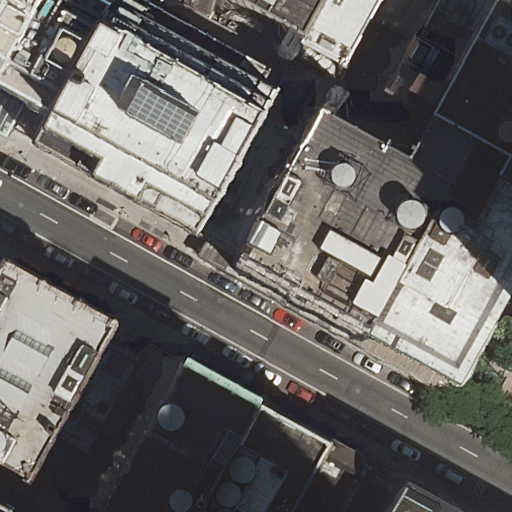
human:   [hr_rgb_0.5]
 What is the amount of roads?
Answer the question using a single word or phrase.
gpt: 1

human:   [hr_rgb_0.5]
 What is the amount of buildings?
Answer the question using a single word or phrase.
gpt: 17

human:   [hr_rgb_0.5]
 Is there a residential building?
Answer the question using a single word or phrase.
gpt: yes

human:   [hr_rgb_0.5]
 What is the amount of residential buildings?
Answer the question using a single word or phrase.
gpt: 16

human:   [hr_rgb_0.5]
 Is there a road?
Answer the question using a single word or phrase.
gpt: yes

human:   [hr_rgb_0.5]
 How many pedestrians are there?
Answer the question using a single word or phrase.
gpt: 1

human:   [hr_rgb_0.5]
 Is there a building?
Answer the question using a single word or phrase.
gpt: yes

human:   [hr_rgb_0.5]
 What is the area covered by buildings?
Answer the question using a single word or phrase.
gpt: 6258m2

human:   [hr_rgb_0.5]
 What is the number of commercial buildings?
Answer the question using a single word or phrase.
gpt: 0

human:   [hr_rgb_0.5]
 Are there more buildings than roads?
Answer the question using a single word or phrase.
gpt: yes

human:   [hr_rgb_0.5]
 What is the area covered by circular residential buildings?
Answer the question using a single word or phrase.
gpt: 0m2

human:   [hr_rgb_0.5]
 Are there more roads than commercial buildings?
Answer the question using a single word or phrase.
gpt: yes

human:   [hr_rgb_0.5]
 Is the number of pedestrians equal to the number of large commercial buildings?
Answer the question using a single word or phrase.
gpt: no

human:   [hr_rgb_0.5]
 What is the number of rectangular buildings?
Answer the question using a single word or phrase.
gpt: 16

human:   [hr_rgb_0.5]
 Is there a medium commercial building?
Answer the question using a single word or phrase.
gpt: no

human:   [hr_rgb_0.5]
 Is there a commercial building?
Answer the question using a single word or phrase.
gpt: no

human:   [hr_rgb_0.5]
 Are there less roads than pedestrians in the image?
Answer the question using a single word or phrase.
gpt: no

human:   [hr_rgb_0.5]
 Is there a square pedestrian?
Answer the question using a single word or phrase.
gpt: no

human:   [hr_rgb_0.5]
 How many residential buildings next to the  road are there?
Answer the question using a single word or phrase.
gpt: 16

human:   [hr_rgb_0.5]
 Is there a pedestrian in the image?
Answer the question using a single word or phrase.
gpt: yes

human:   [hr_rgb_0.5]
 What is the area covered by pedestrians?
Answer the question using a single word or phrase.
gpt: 901m2

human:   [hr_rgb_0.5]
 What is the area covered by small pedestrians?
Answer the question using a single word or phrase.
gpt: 0m2

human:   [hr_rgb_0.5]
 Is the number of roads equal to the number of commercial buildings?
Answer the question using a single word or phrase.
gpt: no

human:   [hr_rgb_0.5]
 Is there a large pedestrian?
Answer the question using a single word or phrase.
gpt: yes

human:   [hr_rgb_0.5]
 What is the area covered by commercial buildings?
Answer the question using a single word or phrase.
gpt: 0m2

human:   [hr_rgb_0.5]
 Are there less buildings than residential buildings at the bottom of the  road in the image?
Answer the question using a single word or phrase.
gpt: no

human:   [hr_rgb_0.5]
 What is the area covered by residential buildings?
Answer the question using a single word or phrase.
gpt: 6095m2

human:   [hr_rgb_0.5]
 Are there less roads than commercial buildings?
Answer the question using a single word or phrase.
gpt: no

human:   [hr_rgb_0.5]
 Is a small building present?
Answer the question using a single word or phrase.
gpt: yes

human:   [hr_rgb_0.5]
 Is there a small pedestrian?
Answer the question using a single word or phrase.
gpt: no

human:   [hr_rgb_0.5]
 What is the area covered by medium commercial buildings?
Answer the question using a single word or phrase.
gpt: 0m2

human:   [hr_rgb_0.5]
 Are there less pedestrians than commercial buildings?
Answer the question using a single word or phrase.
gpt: no

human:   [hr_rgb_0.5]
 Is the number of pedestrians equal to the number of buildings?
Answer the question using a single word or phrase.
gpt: no

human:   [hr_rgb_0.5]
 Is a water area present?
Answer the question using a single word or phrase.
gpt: no

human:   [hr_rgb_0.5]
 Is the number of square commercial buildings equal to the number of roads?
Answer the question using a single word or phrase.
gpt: no

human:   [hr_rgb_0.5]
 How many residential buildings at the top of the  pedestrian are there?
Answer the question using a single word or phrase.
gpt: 9

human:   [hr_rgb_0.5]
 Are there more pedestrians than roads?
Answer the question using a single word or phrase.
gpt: no

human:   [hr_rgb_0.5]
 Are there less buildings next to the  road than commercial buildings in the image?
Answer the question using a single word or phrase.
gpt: no

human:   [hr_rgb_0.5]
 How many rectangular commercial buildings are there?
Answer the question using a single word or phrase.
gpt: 0

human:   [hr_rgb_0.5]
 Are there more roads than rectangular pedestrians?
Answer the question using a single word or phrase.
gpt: yes

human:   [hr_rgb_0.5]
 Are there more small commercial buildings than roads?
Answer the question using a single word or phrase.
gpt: no

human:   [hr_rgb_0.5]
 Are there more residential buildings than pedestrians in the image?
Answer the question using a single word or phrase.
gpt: yes

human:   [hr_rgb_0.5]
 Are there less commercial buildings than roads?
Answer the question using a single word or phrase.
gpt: yes

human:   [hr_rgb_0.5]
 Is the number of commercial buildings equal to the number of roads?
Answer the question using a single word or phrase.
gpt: no

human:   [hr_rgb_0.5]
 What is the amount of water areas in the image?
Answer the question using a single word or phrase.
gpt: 0

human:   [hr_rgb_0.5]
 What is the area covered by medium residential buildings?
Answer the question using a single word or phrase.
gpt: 2305m2

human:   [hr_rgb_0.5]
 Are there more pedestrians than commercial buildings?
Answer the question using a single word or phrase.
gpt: yes

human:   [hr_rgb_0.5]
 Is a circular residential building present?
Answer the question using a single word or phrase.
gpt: no

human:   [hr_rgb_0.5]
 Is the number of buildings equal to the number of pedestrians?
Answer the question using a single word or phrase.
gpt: no

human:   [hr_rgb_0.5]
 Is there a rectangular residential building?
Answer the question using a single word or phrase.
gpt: yes

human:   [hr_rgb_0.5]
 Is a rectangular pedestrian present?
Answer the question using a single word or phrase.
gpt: no

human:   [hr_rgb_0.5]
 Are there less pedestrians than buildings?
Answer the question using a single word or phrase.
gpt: yes

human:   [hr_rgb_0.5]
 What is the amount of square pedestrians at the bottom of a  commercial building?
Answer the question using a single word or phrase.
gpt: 0

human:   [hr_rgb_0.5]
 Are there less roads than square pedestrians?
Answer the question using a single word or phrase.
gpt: no

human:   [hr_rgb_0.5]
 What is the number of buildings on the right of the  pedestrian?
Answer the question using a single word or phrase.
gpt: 0

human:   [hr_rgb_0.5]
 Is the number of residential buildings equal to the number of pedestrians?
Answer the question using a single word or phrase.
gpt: no

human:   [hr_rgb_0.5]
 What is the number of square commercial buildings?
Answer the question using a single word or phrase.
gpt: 0

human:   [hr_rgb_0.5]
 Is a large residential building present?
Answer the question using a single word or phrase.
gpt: yes

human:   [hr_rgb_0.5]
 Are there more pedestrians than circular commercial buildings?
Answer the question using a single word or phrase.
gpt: yes

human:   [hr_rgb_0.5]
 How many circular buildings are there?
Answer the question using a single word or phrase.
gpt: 0

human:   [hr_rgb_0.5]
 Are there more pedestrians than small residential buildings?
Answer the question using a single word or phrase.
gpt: no

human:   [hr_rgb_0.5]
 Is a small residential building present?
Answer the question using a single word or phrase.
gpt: yes

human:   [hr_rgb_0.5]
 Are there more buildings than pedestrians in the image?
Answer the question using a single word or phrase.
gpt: yes

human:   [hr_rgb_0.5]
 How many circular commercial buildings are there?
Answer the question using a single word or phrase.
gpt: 0